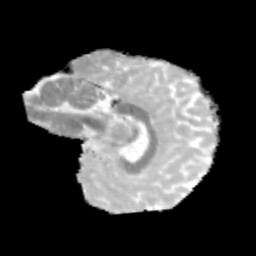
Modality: MD
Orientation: sagittal
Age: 11
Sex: male
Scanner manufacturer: siemens
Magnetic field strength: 3 T
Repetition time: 3.8 s
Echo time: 0.07 s